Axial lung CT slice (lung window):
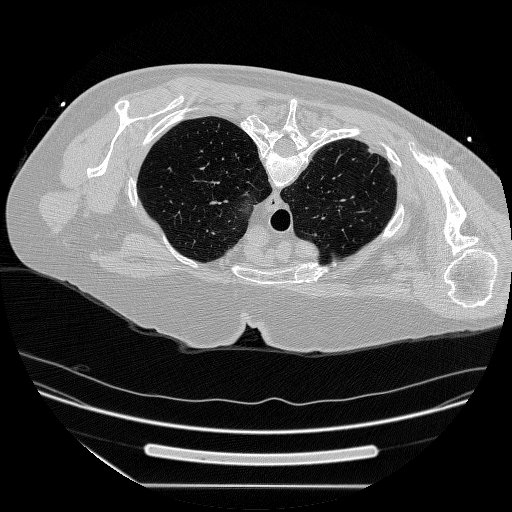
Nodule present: no